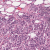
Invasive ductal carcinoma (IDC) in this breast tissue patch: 1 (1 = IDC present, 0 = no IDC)